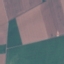
Land use / land cover: AnnualCrop